Question: Whenever I open my command prompt, and use the sequence of commands
'''
wsl
ls
'''
The output is nicely colored.
However, if I do the same in one command,
'''
wsl ls
'''
The output is not colored at all.
Is there some setting I am missing? Is it even possible to make the output inherit the WSL colors?

Using WSL2 and Windows10 build 19041.867
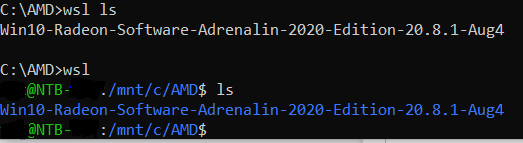
Answer: With cmd console, 'ls' detects it as a non ANSI color capable terminal output and thus disables by default colored output. On Windows 10, cmd console are ANSI's color sequences capable, so you can force 'ls' to color its output in that case with :
'wsl ls --color=always'
An another way could be to add a terminfo entry for Windows console that include VT capabilities (see 'tic', 'toe', 'terminfo'). That need some research, but this way will give colored output for every wsl commands under Windows console.
There is an existing entry for Windows ANSI console in the WSL terminfo database :
'''
$ toe -a | grep Windows
ansi-nt Microsoft Windows NT console POSIX ANSI mode
'''
'''
$ infocmp ansi-nt
# Reconstructed via infocmp from file: /usr/share/terminfo/a/ansi-nt
ansi-nt|psx_ansi|Microsoft Windows NT console POSIX ANSI mode,
am, bw, msgr,
cols#80, it#8, lines#25,
bel=^G, clear=\E[2J, cr=
, cub1=^H, cud1=
, cuf1=\E[C,
cup=\E[%i%p1%d;%p2%dH, cuu1=\E[A, ed=\E[J, el=\E[K,
home=\E[H, ht=^I, ind=\E[S, kbs=^H, kcub1=\E[D, kcud1=\E[V,
kcuf1=\E[C, kcuu1=\E[A, nel=
\E[S, rc=\E[u, rev=\E[7m,
ri=\E[T, rmso=\E[m, sc=\E[s, sgr0=\E[0m, smso=\E[7m,
'''
It seems we just have to add colors#8 to it for Windows 10. So many years since i last use 'tic', i have to go through test&trials for that.